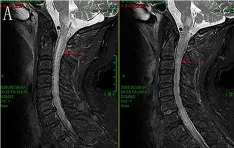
Perioperative neuroimages of Case 12. A cervical spine MRI showed an expanded spinal brain stem and a longitudinal extensive cervical cord enlargement with obvious edema, and vascular flow voids was also demonstrated in front of the cervical cord (A).
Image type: radiology (mri)